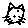
Label: cat